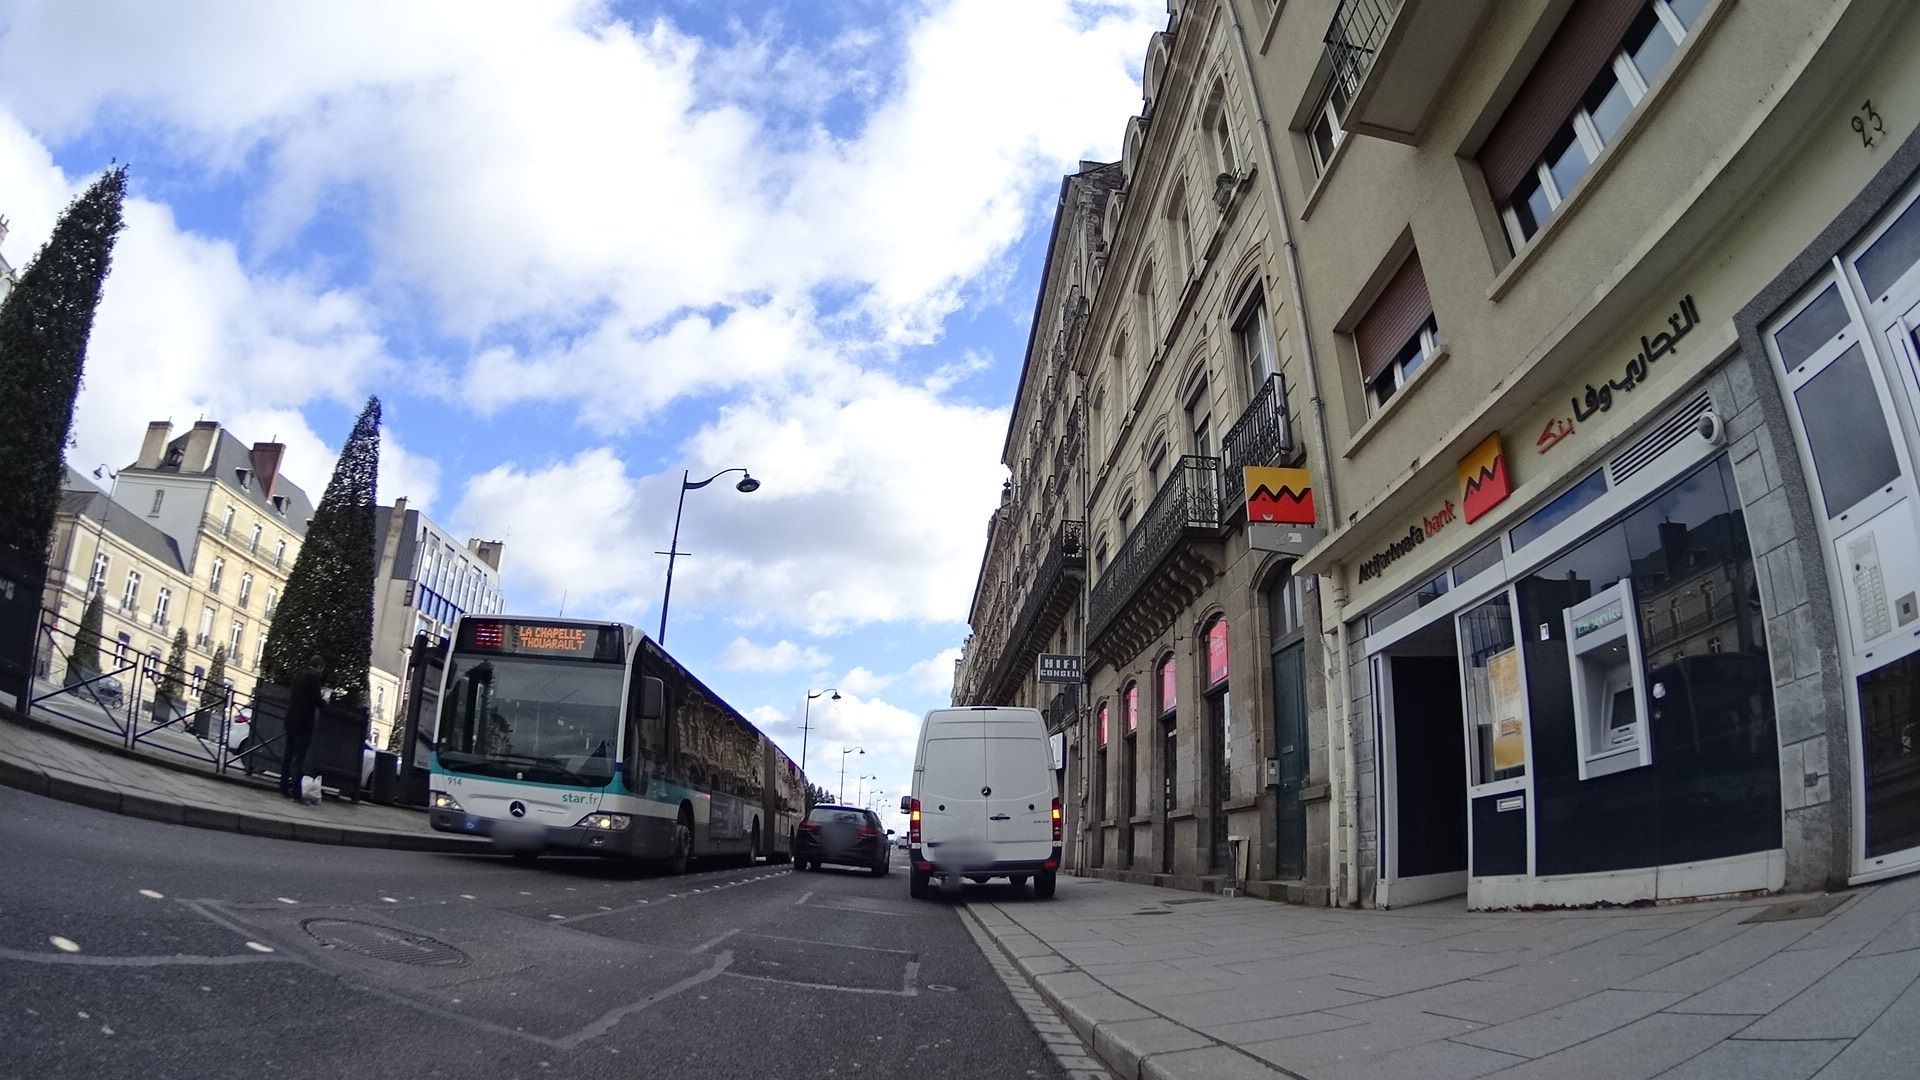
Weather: cloudy
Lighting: day
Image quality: good
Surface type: cycling surface
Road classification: living_street, service
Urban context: urban centre
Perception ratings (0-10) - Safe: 2.83, Lively: 7.75, Beautiful: 6.55, Boring: 2.66, Depressing: 4.52, Wealthy: 8.07